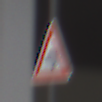
Verkehrszeichen: KurveLinks
Umgebung: Roofed, Urban
Tageszeit: Midday
Wetter: Overcast
Licht: Artificial
Jahreszeit: NotSpecified
Kontrast: MediumContrast